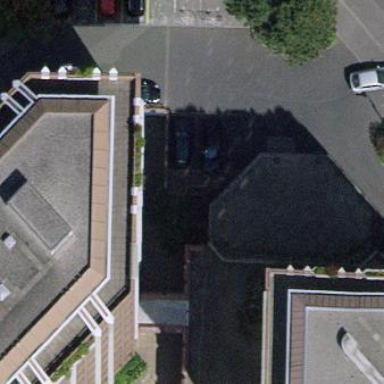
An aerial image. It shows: View of roof of building.